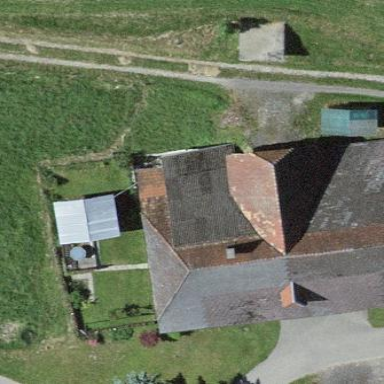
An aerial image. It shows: Farm building.